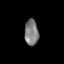
Tissue: skin
Cell type: Others
Senescence score: 0.7875
Nuclear area (px): 352
Mean DAPI intensity: 125.776